Question: Well, i tried to place the picture on left, with float option, and no text should appear below the first image, until the bottom border. How can I achieve this?
(I make the text long, because I need to consider different resolutions of different computer screens, it may wrap)
And another problem, the second image, I wanted its 'left side' to be aligned with the 'right side' of the first one, is that possible?
HTML is here:
'''
<html>
<head>
<title> This is an demo </title>
<style>
.left {
float: left;
}
.content {
clear: both;
border-color: #666666;
border-bottom: 3px solid;
}
</style>
</head>
<body>
<div class="content">
<img class="left" src="61add42atw1dnf1k4h4qzj.jpg" />
<p> ThiThis is a not so long parThis is a not so long paragraphThis is a not so long paragraphThis is a not so long paragraphThis is a not so long paragraphThis is a not so long paragraphThis is a not so long paragraphThis is a not so long paragraphThis is a not so long paragraphThis is a not so long paragraphThis is a not so long paragraphagraphs is a not so long parThis is a not so long paragraphThis is a not so long paragraphThis is a not so long paragraphThis is a not so long paragraphThis is a not so long paragraphThis is a not so long paragraphThis is a not so long paragraphThis is a not so long paragraphThis is a not so long paragraphThis is a not so long paragraphagraph</p>
<img src="61ab8006jw1dnfas8bvj9j.jpg" />
</div>
</body>
</html>
'''

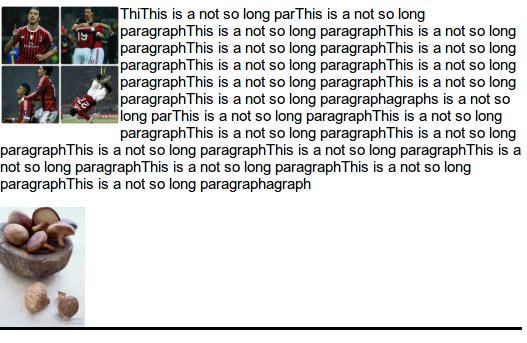
Answer: Maybe this suits your needs
<URL>
The important part is the 'overflow:hidden'
## Edit
'''
.content .image {
float: left;
}
.content .image-aside {
padding-left: 10px;
overflow: hidden;
clear: none;
}
.content .image-aside .image {
margin-left: -10px;
}
.content {
border-color: #666666;
border-bottom: 3px solid;
}
.clearfix:after {
content: ".";
display: block;
clear: both;
visibility: hidden;
line-height: 0;
height: 0;
}
.clearfix {
display: inline-block;
}
html[xmlns] .clearfix {
display: block;
}
* html .clearfix {
height: 1%;
}
'''
'''
<div class="content clearfix">
<div class="image">
<img class="left" src="https://lorempixel.com/200/200/sports/1" width="200" height="200" />
</div>
<div class="image-aside">
<p>Lorem, ipsum dolor sit amet consectetur adipisicing elit. Perspiciatis, eius nobis natus dolores, suscipit minus maxime ullam fugit sequi, repellat rem? Distinctio placeat minus dignissimos, fugiat magnam magni totam vero nihil blanditiis fugit sapiente
perspiciatis natus iure possimus odio impedit ex, ullam tenetur delectus voluptas? Quasi sed, ipsam vitae hic quam non pariatur ad labore accusamus at vero laudantium suscipit voluptatum, quod eveniet vel temporibus, doloremque voluptate veniam?
Eos nobis dolore eligendi fuga id recusandae iure adipisci temporibus vero nemo harum ab obcaecati architecto, dolores dolorem, esse excepturi saepe quas voluptate beatae totam cum minus consequuntur. Perspiciatis debitis quasi explicabo, quo voluptatem
omnis aliquam porro dolores nesciunt tenetur accusantium laborum sunt earum ducimus nostrum facilis mollitia vero, reiciendis molestias, similique molestiae impedit possimus? Dicta commodi perferendis vero alias autem fugit obcaecati, laborum ut?
Dignissimos, vitae itaque nulla vel repellendus labore praesentium! Nostrum totam quam dignissimos unde eveniet architecto fuga ab aut repellat tenetur voluptates eum sint at modi saepe optio asperiores molestias, illo nobis odio nesciunt impedit
ea. Quia labore, provident quo cumque nisi repudiandae repellendus odio voluptatem voluptatum ipsum molestias possimus sapiente eos iste repellat fugit minus atque harum necessitatibus. Tempora ipsa maiores corporis esse molestiae. Quisquam, animi
aliquid.</p>
<div class="image">
<img class="left" src="https://lorempixel.com/200/200/sports/2" width="200" height="200" />
</div>
</div>
</div>
'''